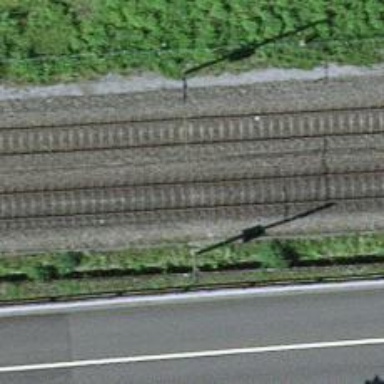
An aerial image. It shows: Railway signal.